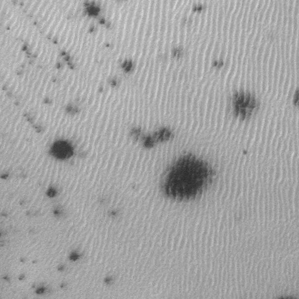
Label: frost